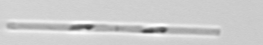
Label: Leptocylindrus